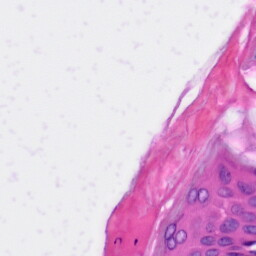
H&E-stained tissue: Skin